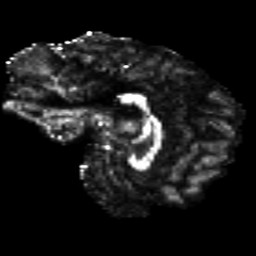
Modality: FA
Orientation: sagittal
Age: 19
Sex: male
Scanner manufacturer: siemens
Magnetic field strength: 3 T
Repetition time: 8.8 s
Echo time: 0.085 s